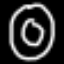
Label: donut